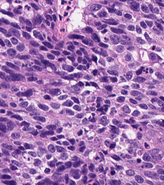
Tumor epithelial tissue: yes
Tumor-associated stroma tissue: no
Normal tissue: no